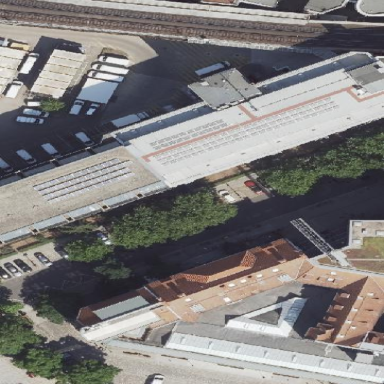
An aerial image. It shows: Public transport office building.